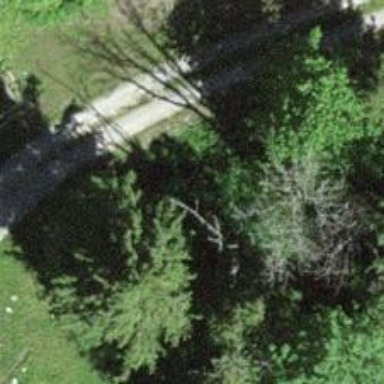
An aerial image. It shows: Culvert tunnel.